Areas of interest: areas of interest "Shopping Mall"
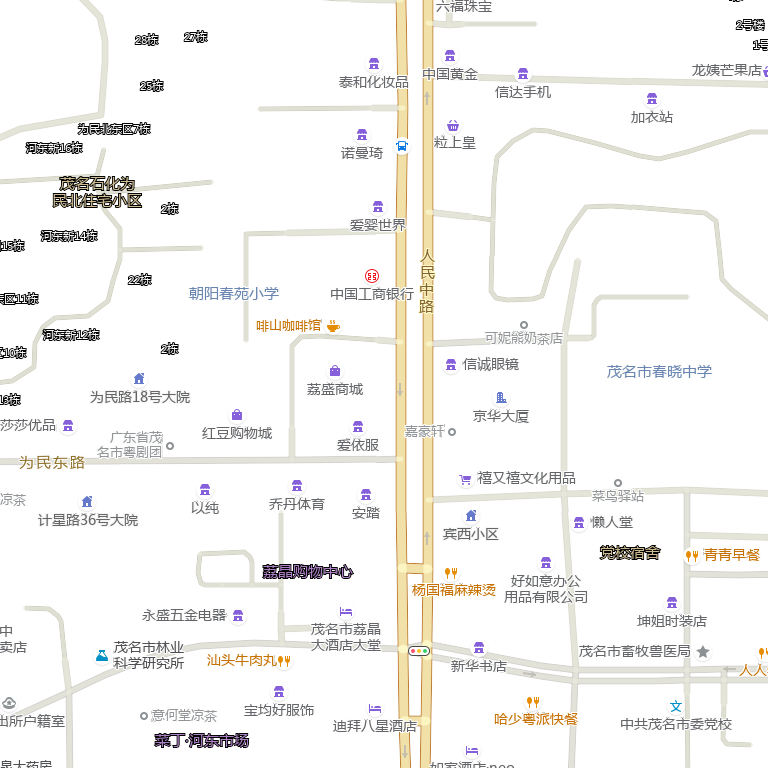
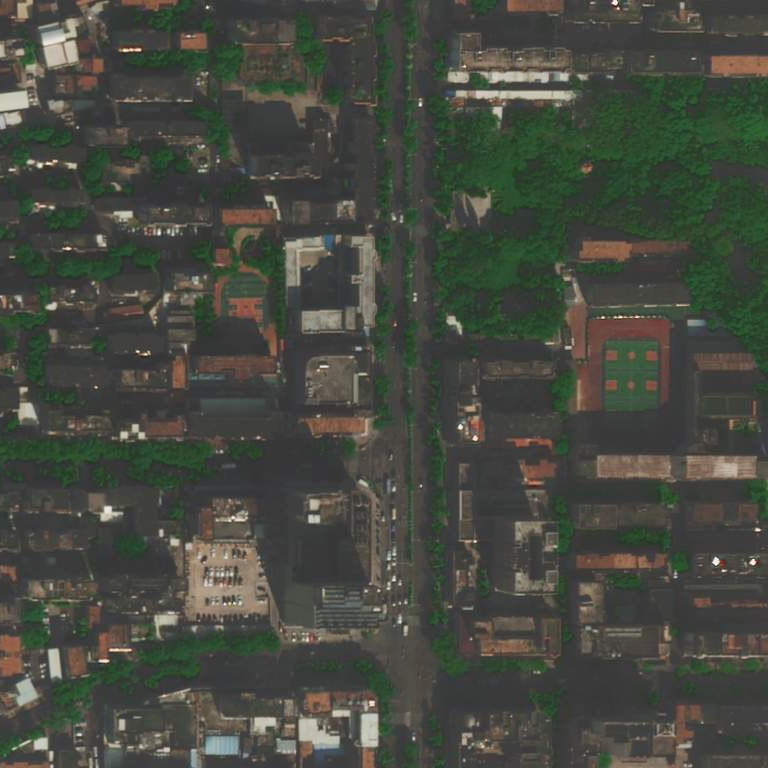